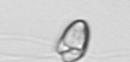
Label: flagellate_morphotype1